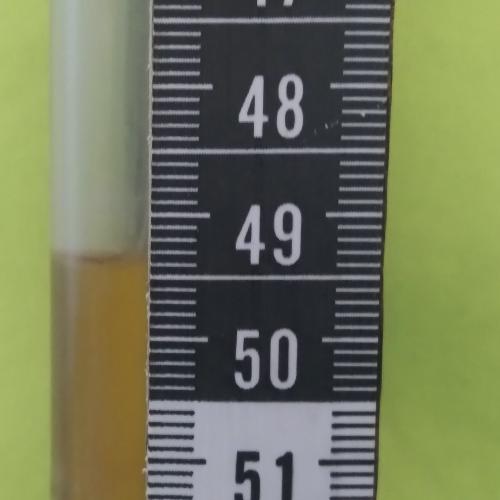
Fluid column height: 49.3 cm